Field crop: maize
Growth stage: 2
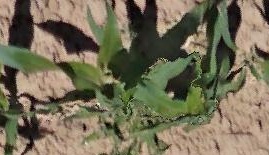
Species: maize